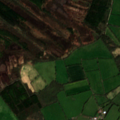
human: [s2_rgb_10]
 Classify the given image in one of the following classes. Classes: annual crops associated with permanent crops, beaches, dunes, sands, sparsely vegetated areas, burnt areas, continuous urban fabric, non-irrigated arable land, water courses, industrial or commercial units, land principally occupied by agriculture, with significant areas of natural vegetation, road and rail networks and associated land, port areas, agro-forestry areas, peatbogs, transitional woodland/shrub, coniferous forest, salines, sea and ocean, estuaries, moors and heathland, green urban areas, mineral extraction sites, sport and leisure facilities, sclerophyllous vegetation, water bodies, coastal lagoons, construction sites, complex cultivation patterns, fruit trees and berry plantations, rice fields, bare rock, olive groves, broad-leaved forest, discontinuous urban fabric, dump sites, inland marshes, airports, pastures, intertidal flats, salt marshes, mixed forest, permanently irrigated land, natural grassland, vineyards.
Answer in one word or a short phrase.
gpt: pastures, mixed forest, peatbogs